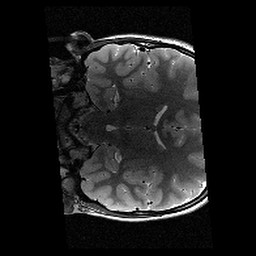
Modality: T2w
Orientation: coronal
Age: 13
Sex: male
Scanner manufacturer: siemens
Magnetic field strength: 3 T
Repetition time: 9.23 s
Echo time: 0.067 s